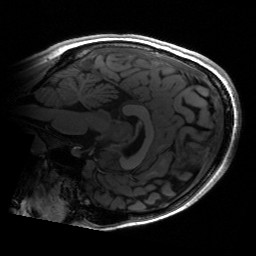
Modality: T1w
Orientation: sagittal
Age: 16
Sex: female
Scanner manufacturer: siemens
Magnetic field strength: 3 T
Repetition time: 2.53 s
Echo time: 0.00297 s